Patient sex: M
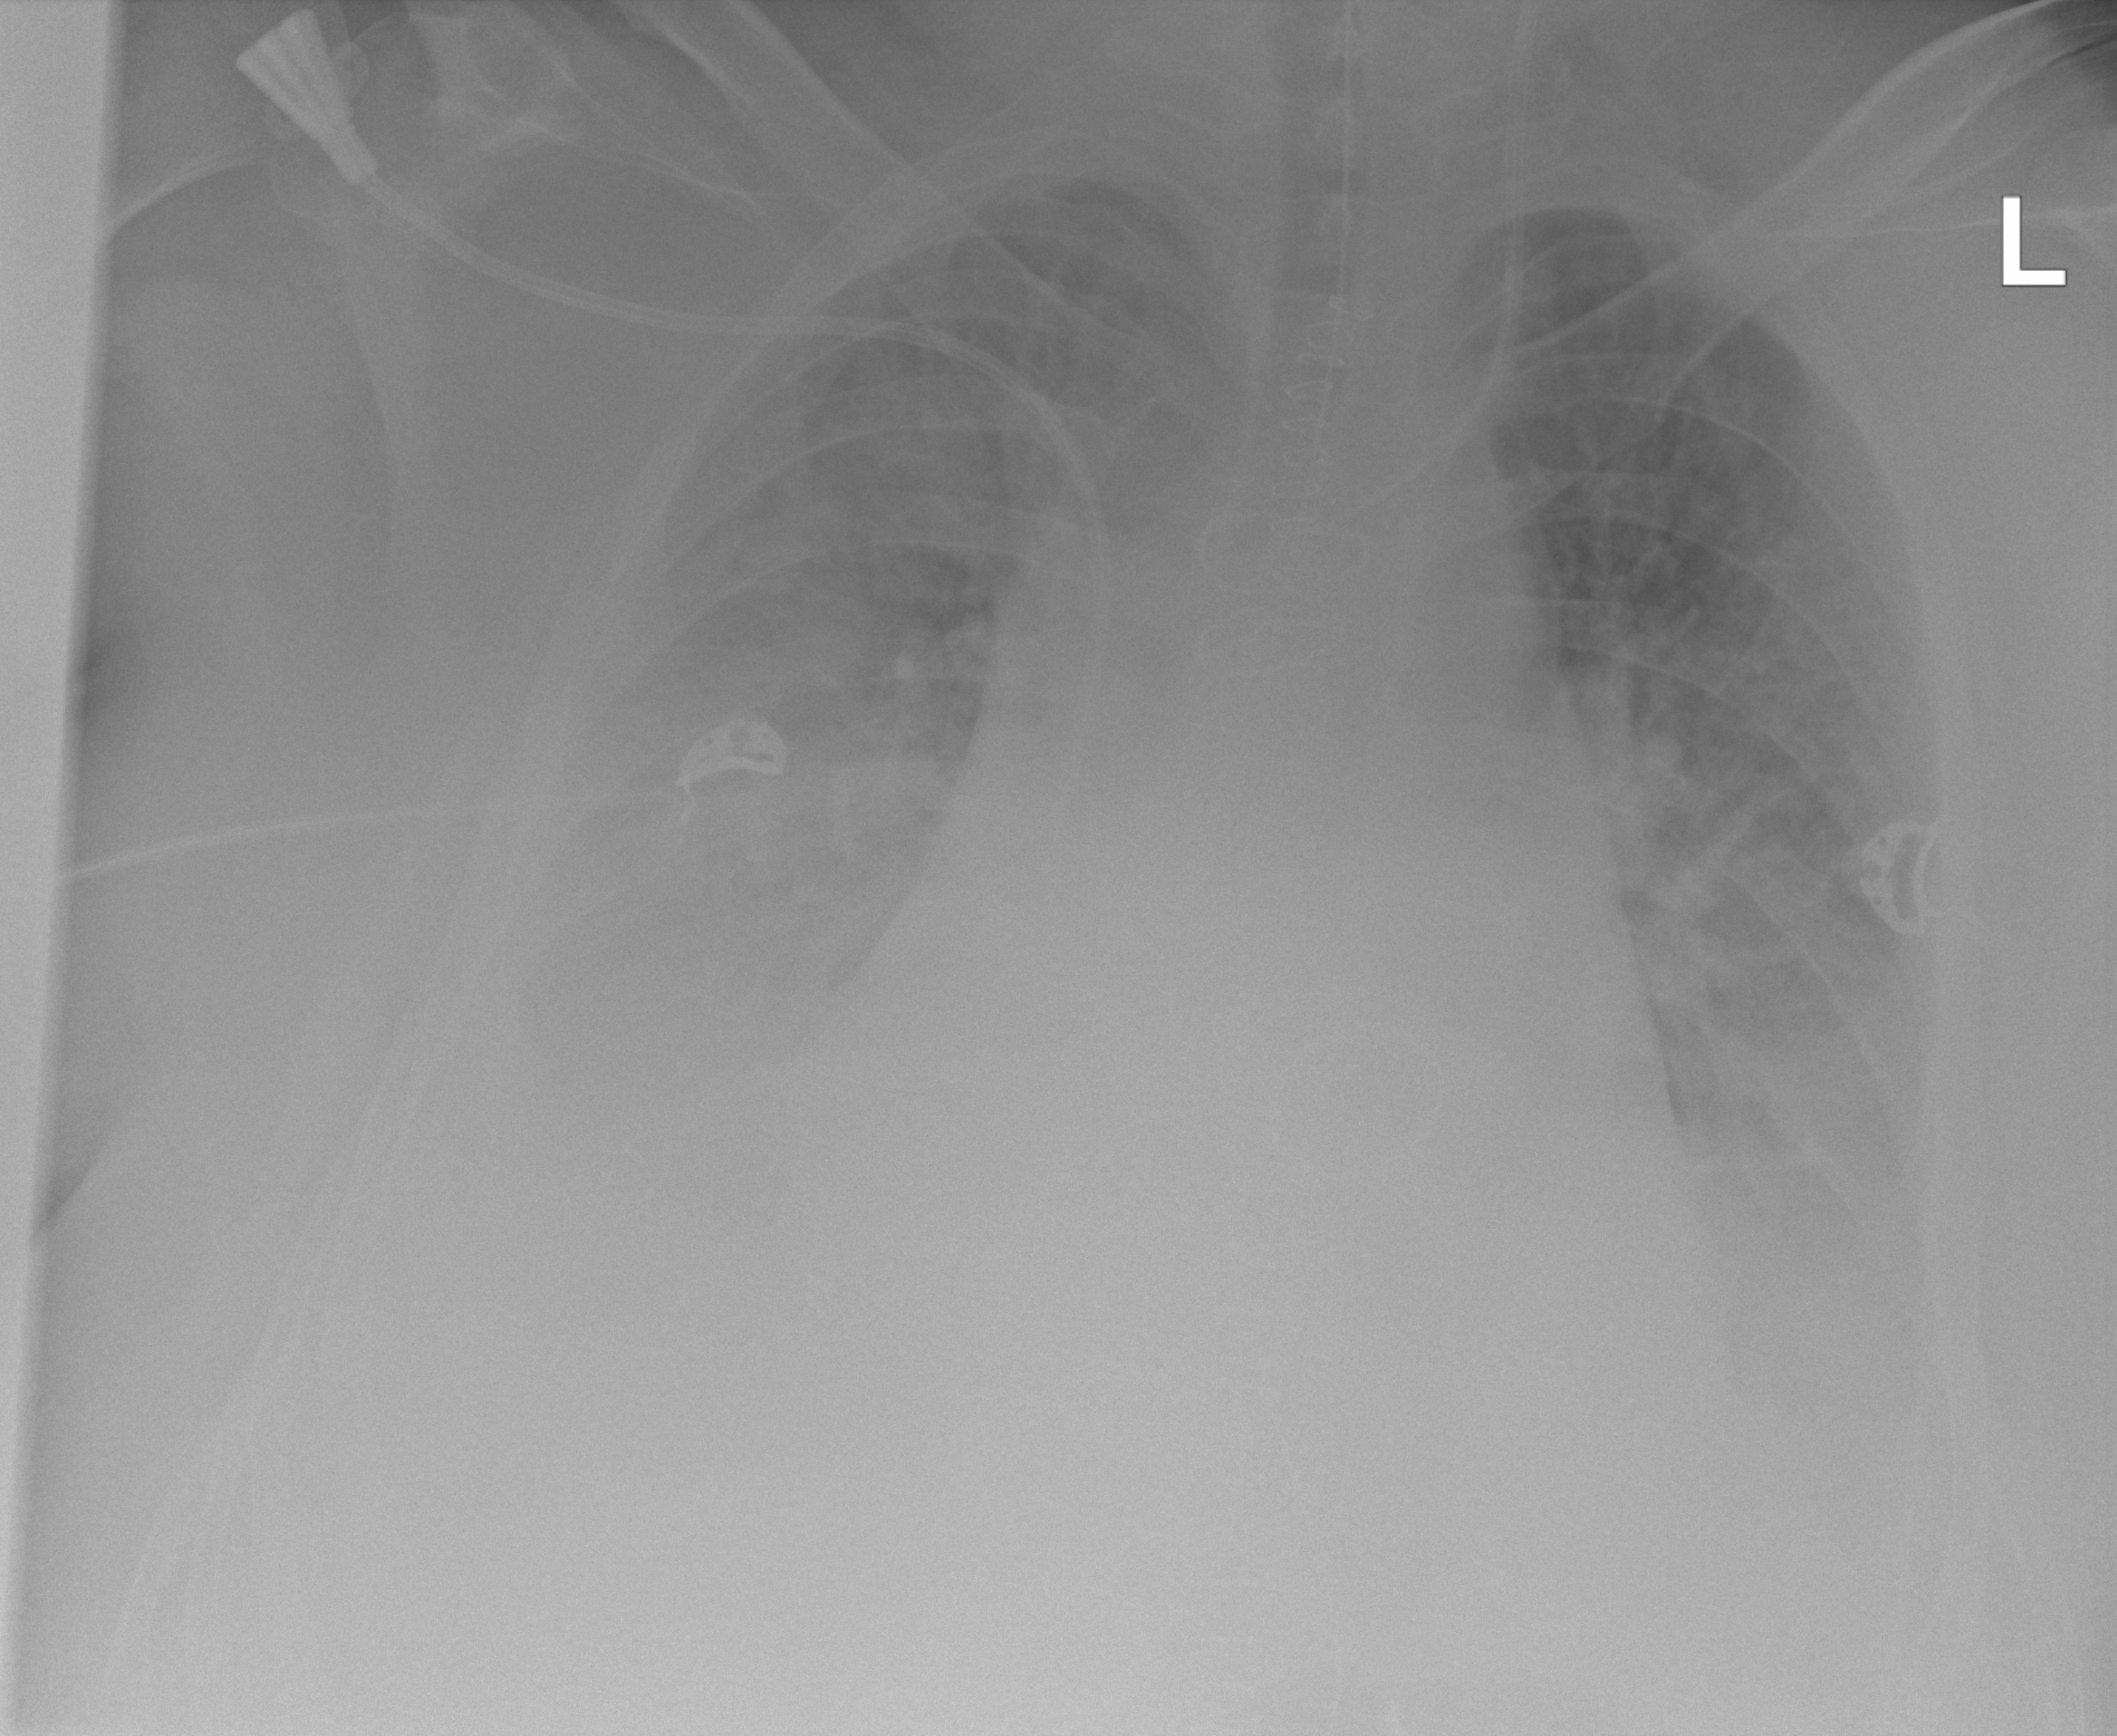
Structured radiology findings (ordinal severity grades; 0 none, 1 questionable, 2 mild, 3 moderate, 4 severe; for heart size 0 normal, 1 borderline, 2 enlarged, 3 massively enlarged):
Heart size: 2
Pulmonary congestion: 3
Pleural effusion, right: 3
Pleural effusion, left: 3
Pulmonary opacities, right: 2
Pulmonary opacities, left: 2
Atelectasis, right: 2
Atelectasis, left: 3